RGB frame:
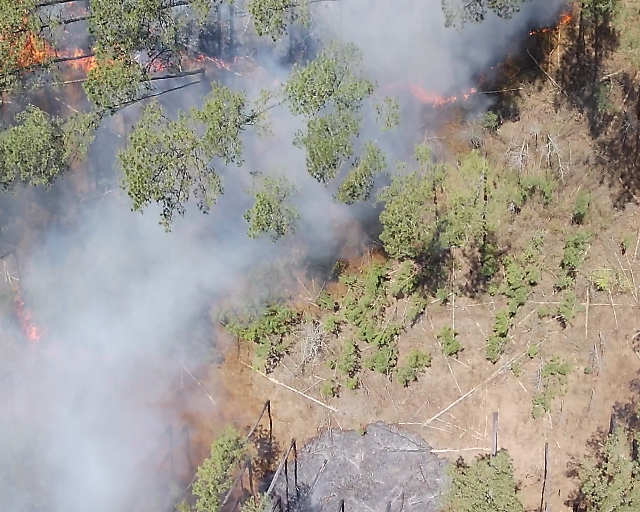
Thermal frame:
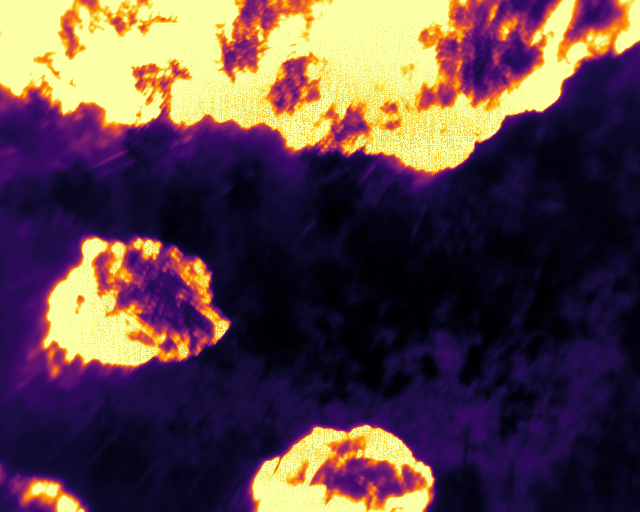
Captured: 2026-02-27 02:36:10
Pixels at or above 80 °C: 110477 (fraction of frame: 0.3371)